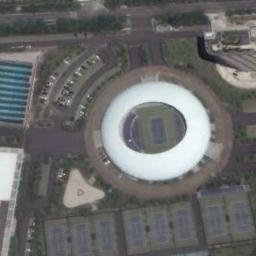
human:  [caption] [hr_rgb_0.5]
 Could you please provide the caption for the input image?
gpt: There are many cars in the parking lot next to the stadium .

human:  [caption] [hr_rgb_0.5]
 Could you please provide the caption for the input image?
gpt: The circular stadium is next to the volleyball court and parking lot .

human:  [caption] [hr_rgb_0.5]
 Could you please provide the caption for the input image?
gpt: The stadium has a blue roof on two sides .

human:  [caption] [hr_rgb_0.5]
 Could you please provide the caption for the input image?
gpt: The stadium is on the grass next to some buildings and roads .

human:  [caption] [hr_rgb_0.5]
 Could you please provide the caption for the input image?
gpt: There are some green lawns beside the stadium .